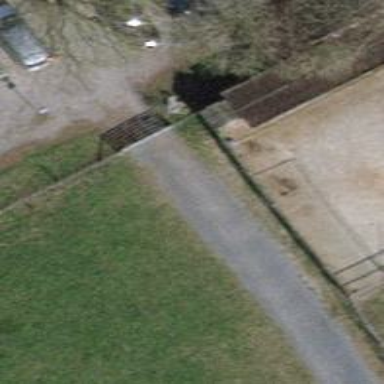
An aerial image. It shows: Kissing gate.